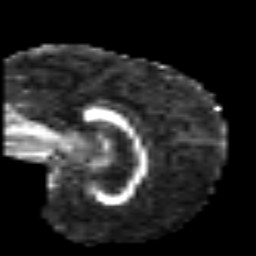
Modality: FA
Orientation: sagittal
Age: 69
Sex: male
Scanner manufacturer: siemens
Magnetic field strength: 3 T
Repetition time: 3.2 s
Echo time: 0.081 s